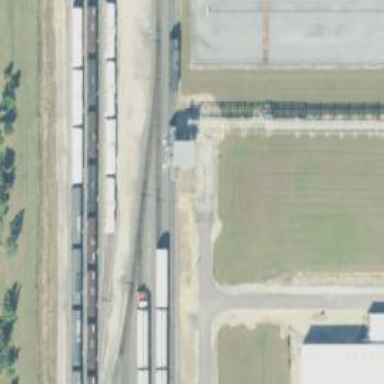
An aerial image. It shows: Rail spur service.